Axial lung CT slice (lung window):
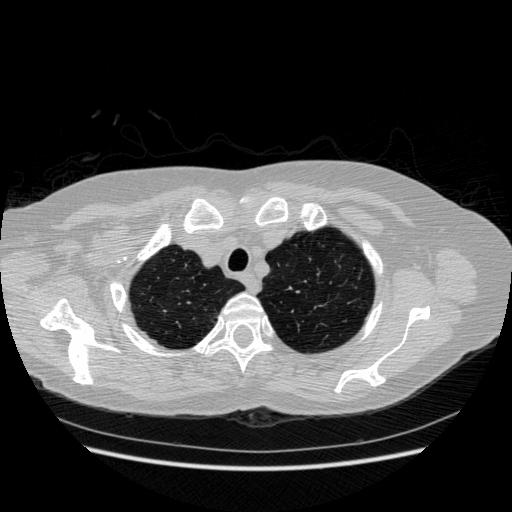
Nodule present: no